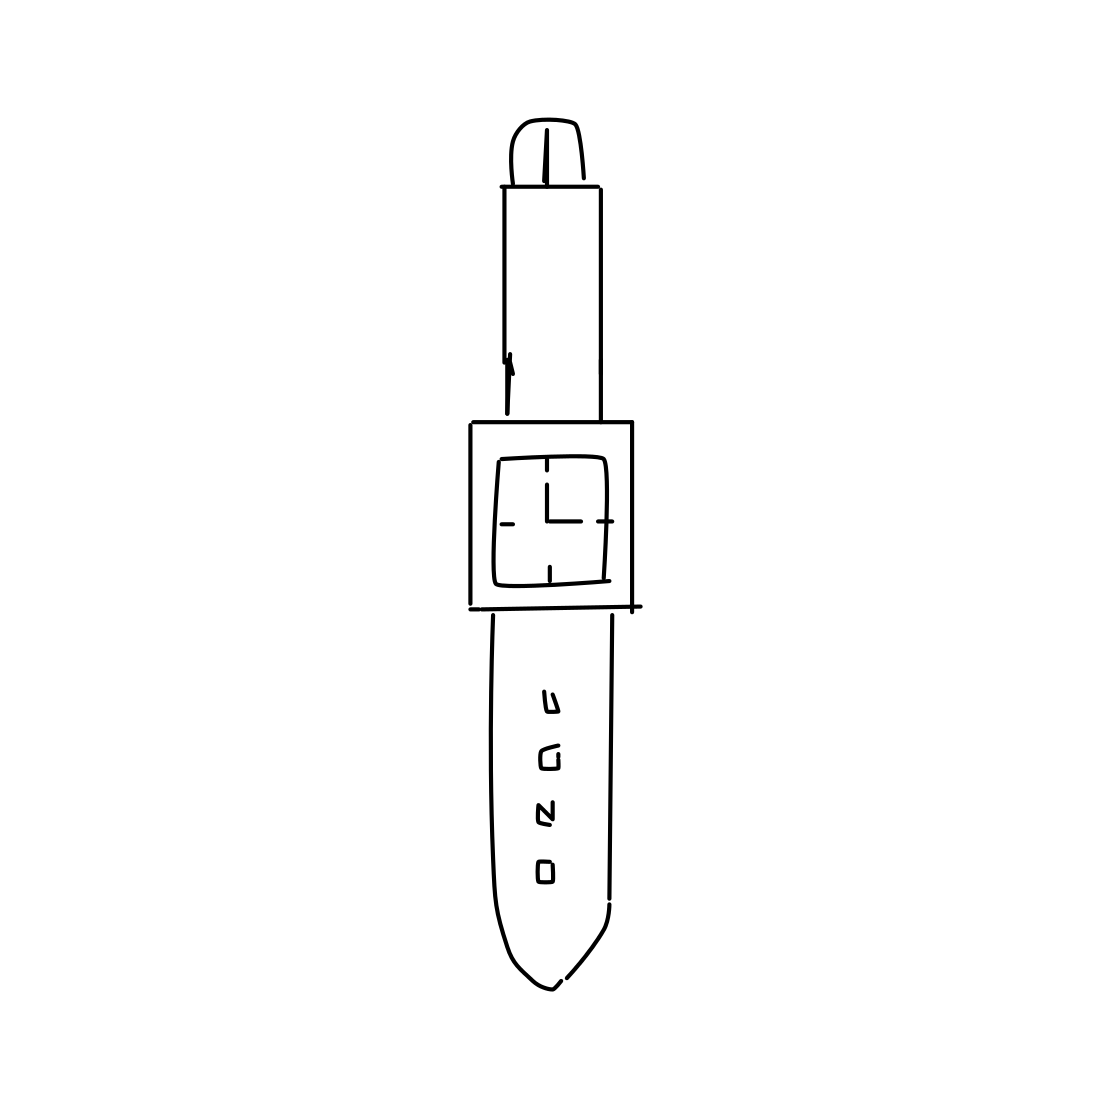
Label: wrist-watch